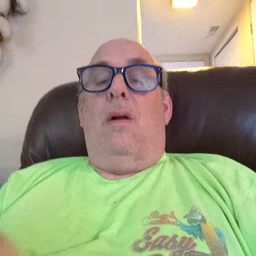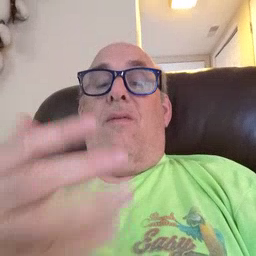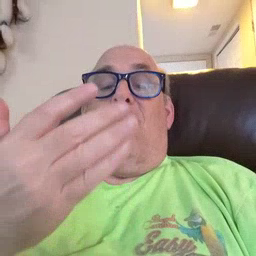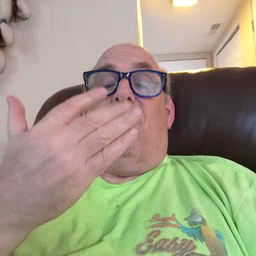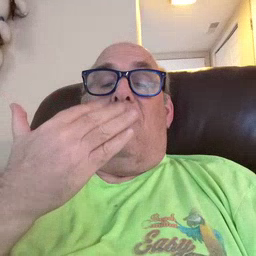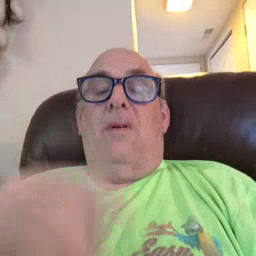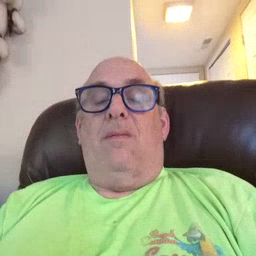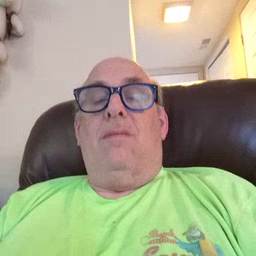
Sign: finger